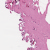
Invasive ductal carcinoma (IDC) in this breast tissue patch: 0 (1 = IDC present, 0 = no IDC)